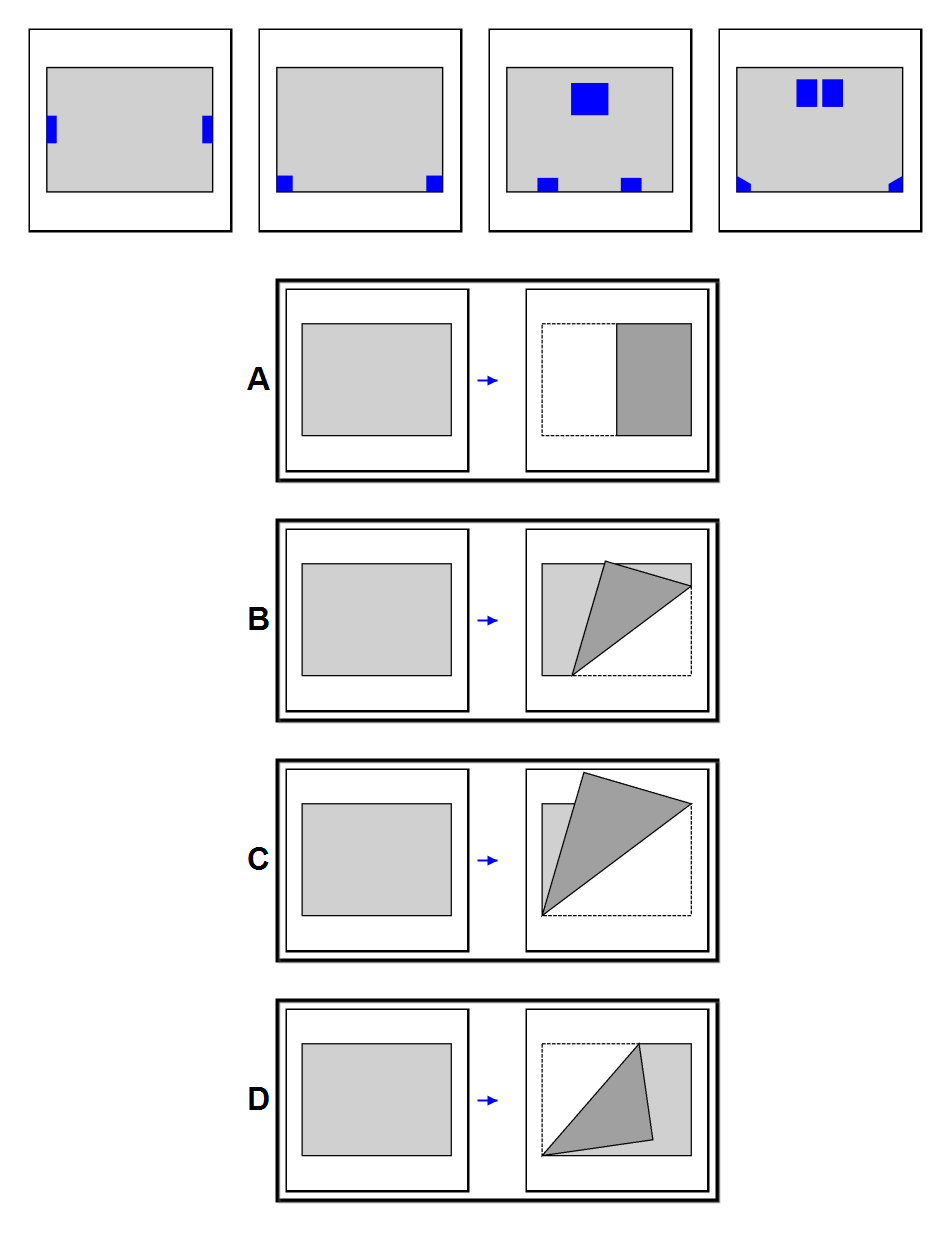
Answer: A